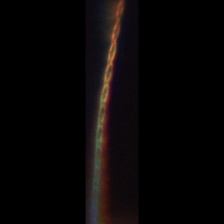
Taxon: Psuedo-nitzschia
Group: Diatoms